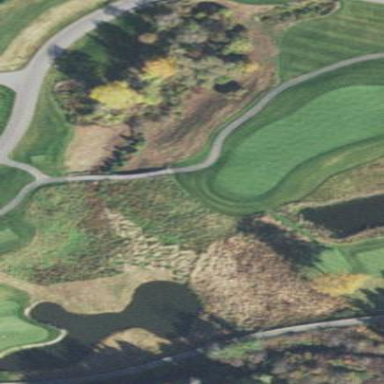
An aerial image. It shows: Swampy wetland area that serves as water hazard for golf.